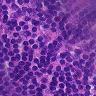
Metastatic tissue present: no